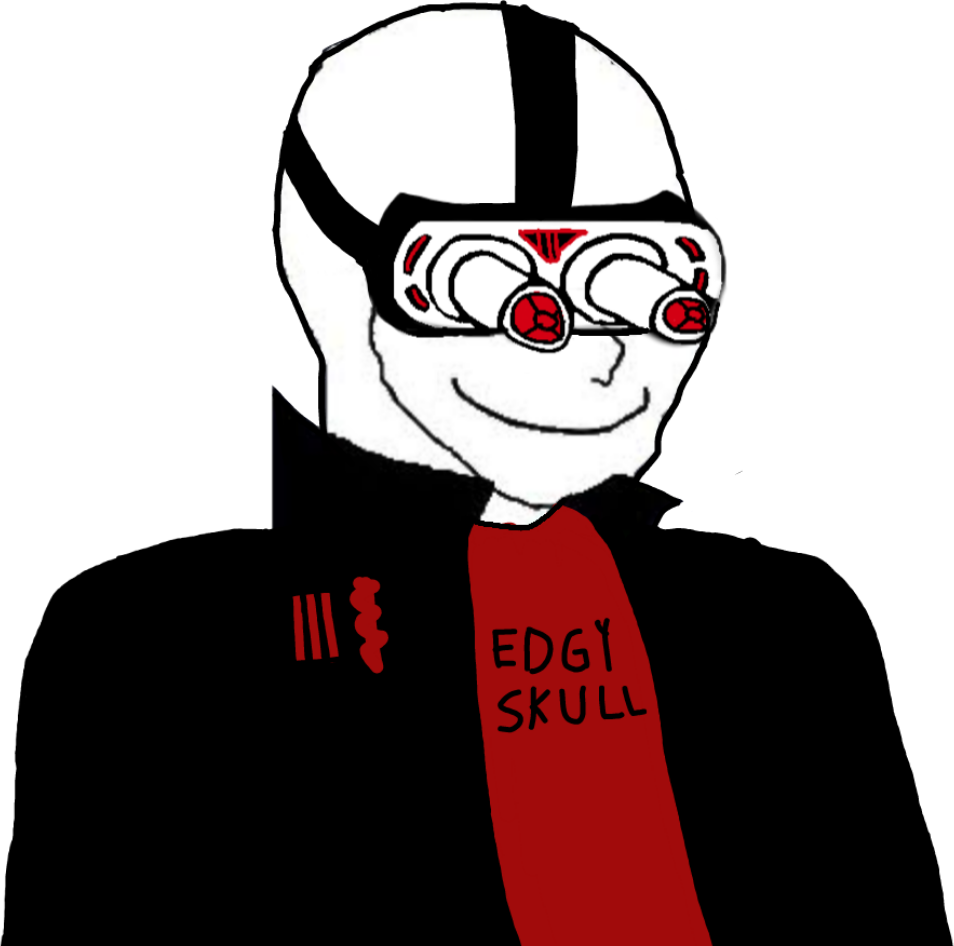
Label: 5_Oomer